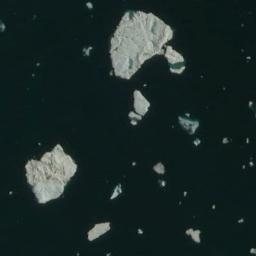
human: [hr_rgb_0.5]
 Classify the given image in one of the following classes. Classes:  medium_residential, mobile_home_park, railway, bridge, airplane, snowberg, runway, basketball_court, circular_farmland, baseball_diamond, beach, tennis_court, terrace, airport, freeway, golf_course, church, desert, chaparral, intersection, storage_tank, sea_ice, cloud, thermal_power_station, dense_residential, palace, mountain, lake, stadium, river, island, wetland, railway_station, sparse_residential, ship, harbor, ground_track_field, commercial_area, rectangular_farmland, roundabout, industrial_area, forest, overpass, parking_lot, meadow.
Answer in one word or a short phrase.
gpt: sea_ice